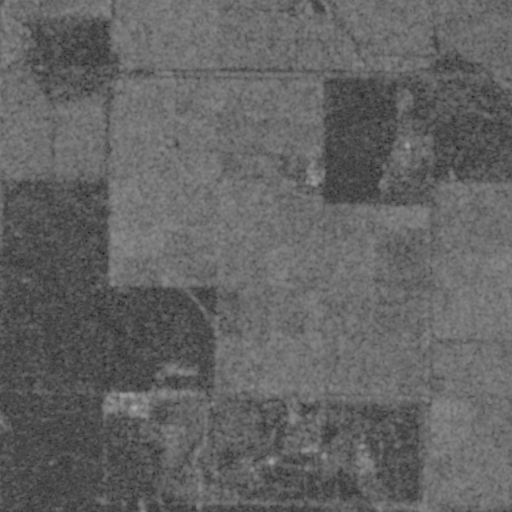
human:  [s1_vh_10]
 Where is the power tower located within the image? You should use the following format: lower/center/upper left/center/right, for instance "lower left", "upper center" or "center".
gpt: The power tower is located in the left of the image.
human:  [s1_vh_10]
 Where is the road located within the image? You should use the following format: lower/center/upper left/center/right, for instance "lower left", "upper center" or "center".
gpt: There is no road in the image.

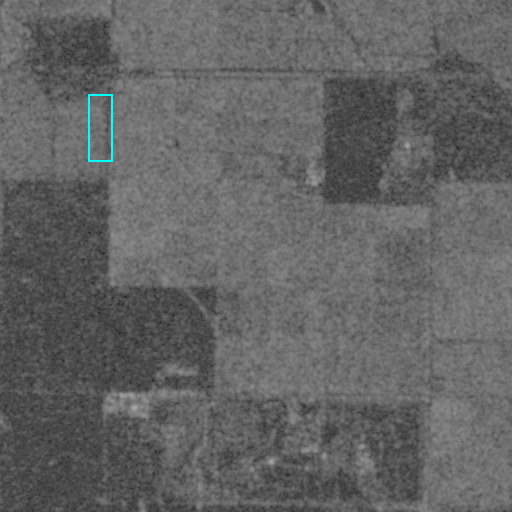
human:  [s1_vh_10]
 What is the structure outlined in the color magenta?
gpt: There is no magenta outline.
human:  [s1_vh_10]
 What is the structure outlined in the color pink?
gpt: There is no structure outlined in pink.